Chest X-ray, PA view. Patient: 53 years old, sex M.
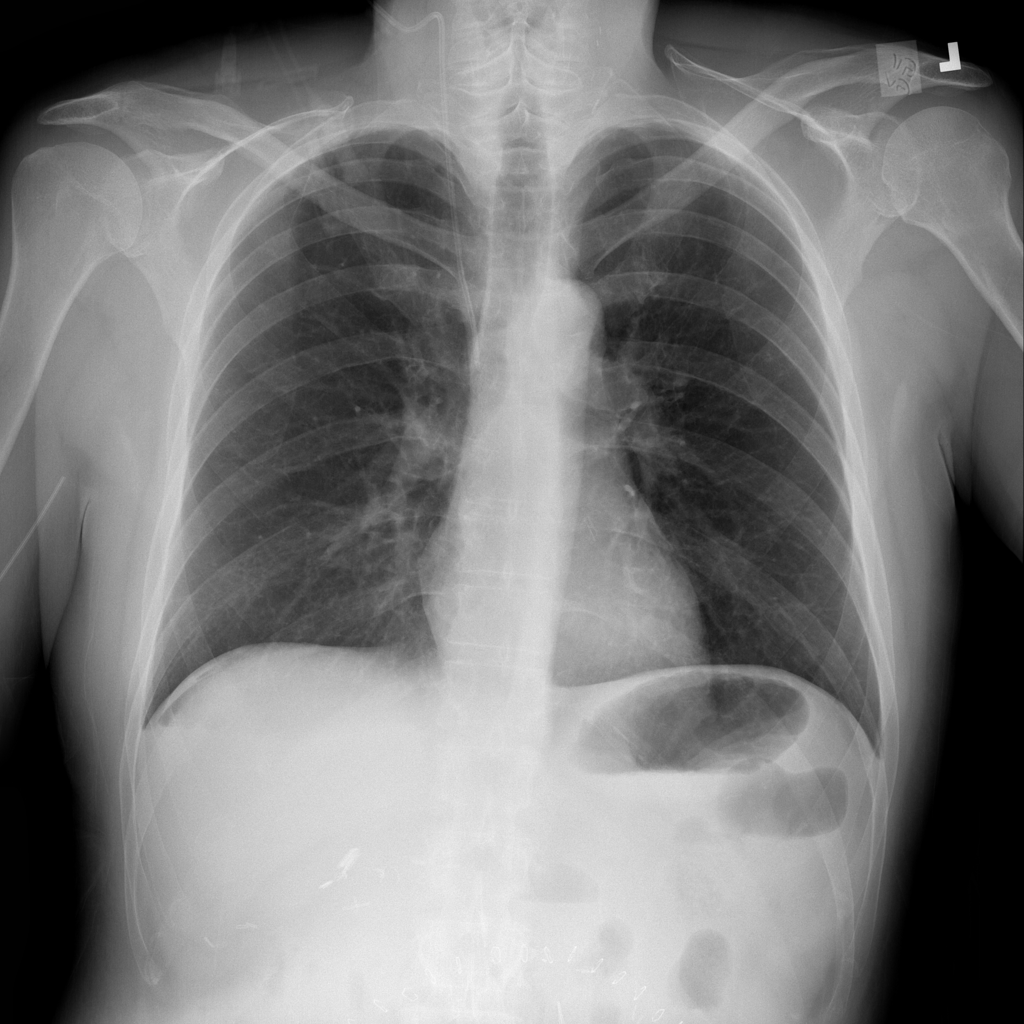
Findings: No Finding